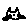
Label: cat